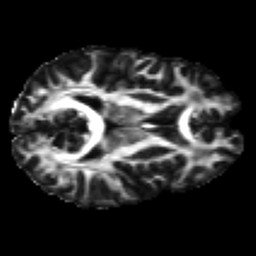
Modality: FA
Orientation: axial
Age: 25
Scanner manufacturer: siemens
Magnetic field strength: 3 T
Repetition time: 4.52 s
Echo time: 0.084 s